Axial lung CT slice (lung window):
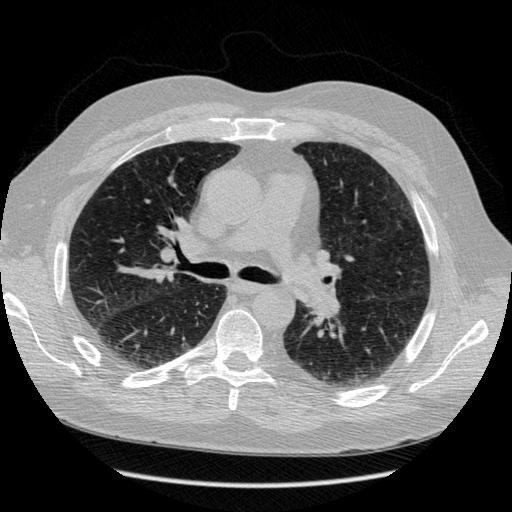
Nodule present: no